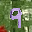
Label: 9